Question: Working with GWT v2.5.1, I'm creating a DialogBox and filling it using HTML by calling 'dialog.setHTML(...)' with this:
'''
<h3>could not start.</h3>
<hr>
<p>These preferences must all be set before I can start</p>
'''
I have no custom CSS. What appears on the screen is this:

You'll notice that there are big gaps in the left and right borders. Looking at the CSS for the 'dialogTopLeft' and 'dialogTopRight' classes, they extract the border from images/corner.png and the shown length of the border exactly matches the size of that image. In other words, the dialog is too big.
I tried removing the "no-repeat" directive on the 'background' CSS attribute (using Chrome Inspector) but that repeats the entire border image, including the rounded corner at the top, and so does not appear contiguous.
I can't be the first person who's tried to put more than a single line into a DialogBox...
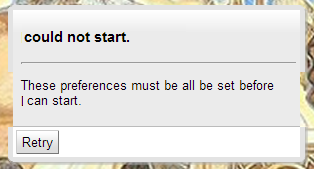
Answer: Thanks to @Moh for placing me on the right path.
The proper way to do this is to set only the dialog title using 'setHTML()' and then create the body as a new panel and add it to the dialog.
'''
DialogBox dialog = new DialogBox();
dialog.setHTML("<b>" + title + "</b>");
dialog.add(new HTMLPanel(message));
'''
Adding buttons is left as an exercise for the reader...